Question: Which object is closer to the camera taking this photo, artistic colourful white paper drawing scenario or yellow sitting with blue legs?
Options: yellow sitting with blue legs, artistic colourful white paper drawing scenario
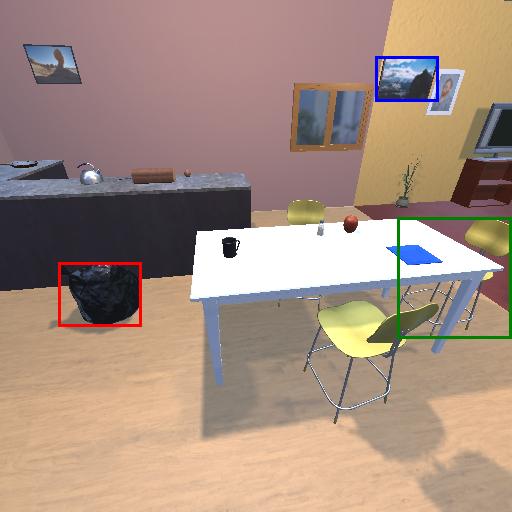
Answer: yellow sitting with blue legs